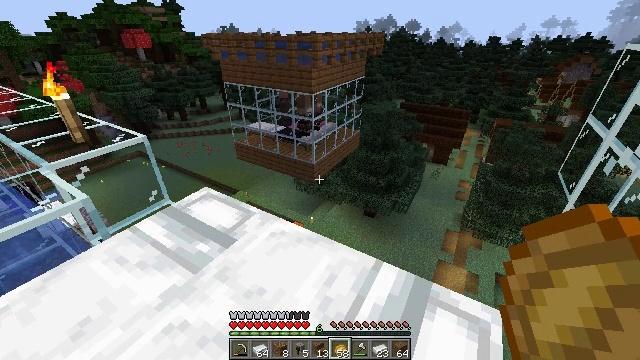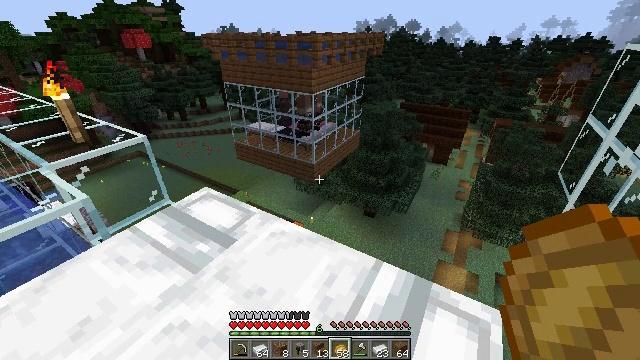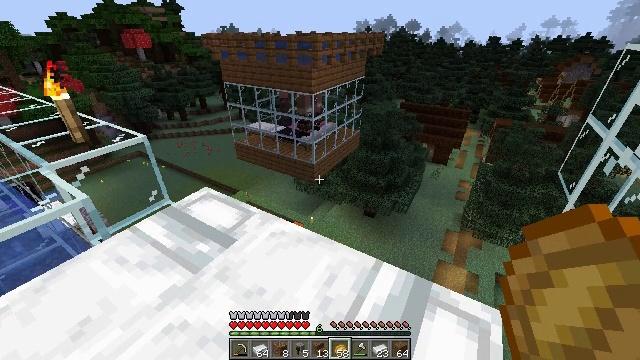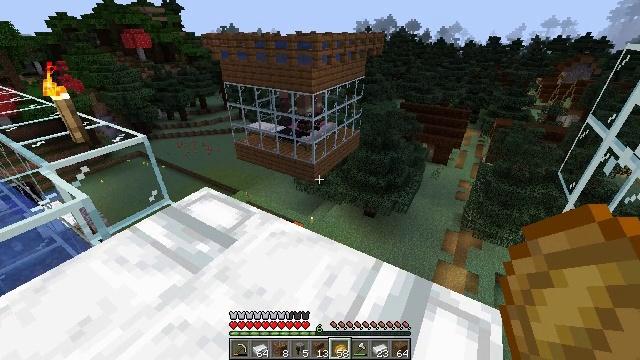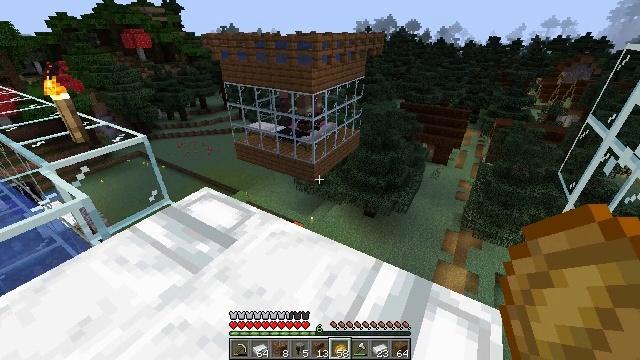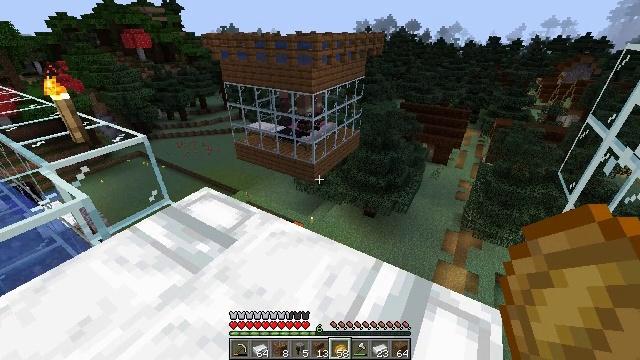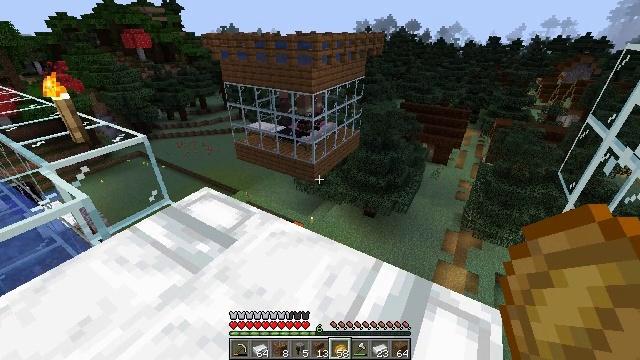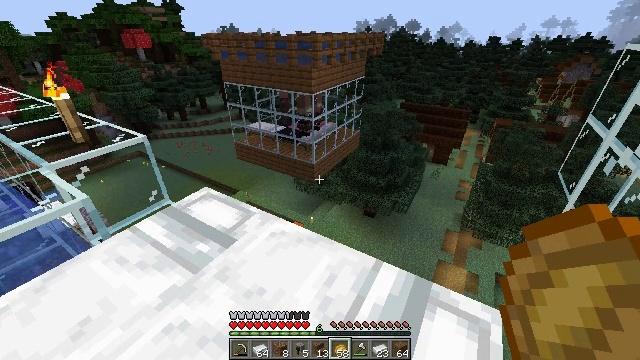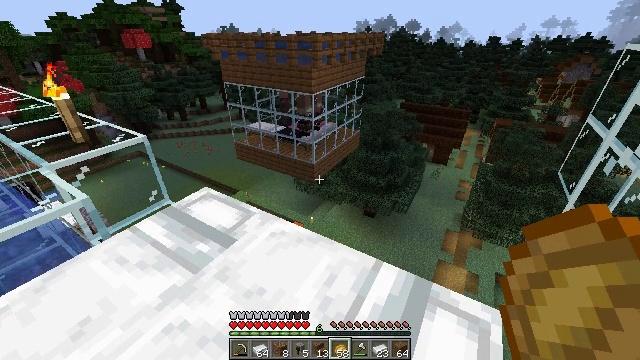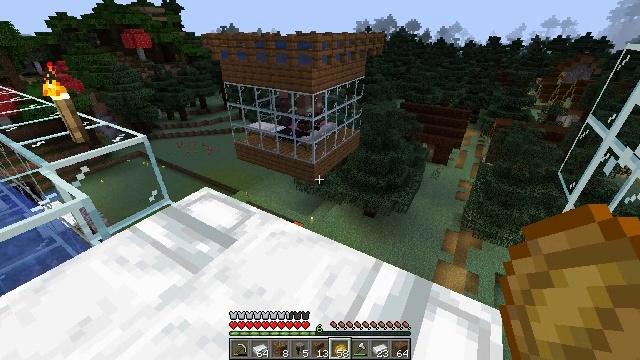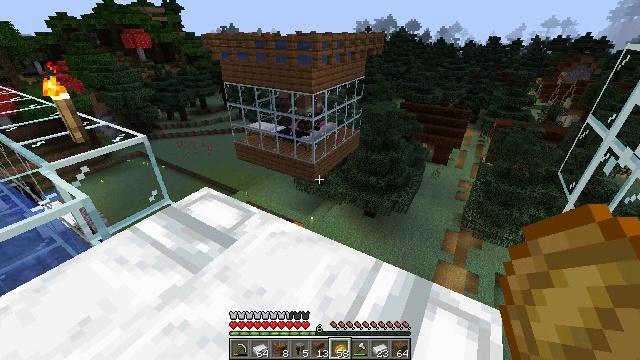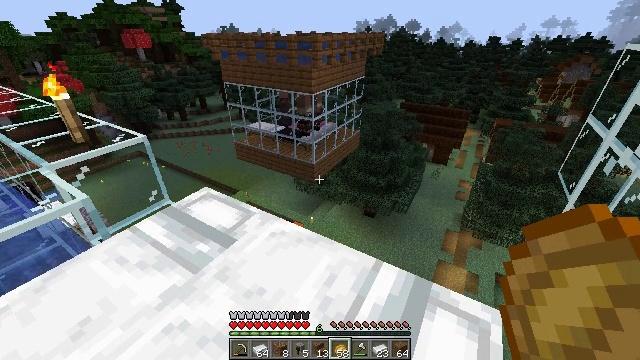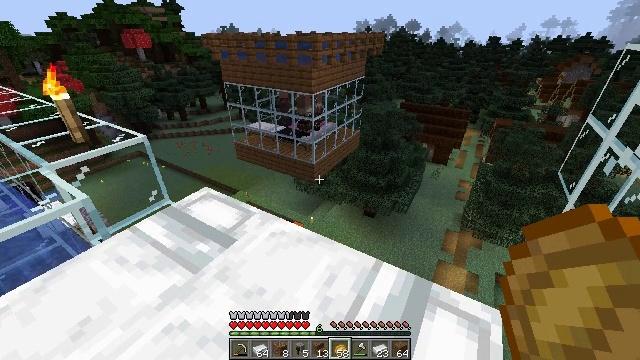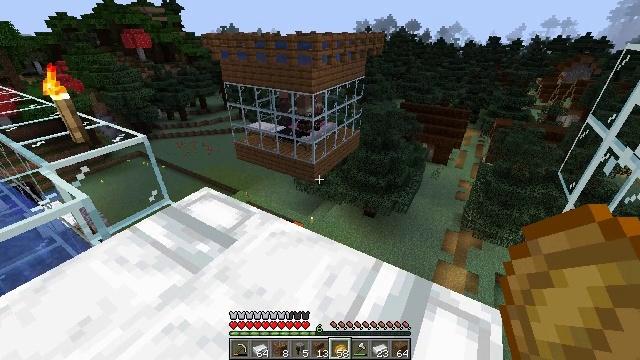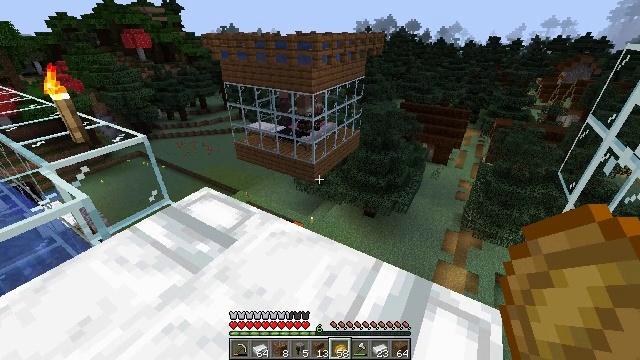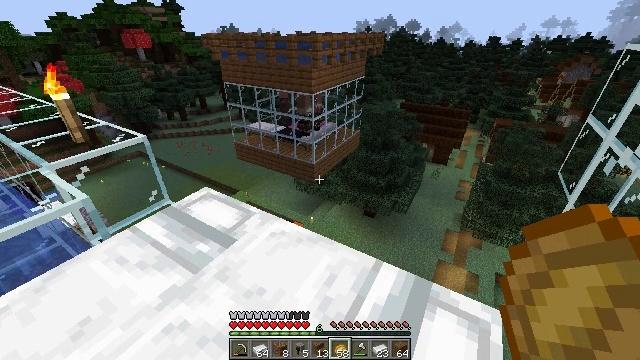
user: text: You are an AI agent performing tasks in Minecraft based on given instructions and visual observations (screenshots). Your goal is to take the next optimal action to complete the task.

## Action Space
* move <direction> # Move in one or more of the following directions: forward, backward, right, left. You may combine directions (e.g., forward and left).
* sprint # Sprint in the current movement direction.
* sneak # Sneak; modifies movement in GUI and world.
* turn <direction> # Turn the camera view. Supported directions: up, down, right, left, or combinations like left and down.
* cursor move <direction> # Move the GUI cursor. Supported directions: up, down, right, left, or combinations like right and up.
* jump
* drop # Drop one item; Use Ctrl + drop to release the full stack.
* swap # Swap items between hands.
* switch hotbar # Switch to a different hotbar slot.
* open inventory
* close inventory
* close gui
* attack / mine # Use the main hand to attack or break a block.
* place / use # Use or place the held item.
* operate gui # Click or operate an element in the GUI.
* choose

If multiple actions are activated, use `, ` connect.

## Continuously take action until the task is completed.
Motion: motion action
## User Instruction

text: Attack the smithing table to collect it.
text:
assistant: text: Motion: no_op
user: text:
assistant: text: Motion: no_op
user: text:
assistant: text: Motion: no_op
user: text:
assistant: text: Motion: no_op
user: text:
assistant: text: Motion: no_op
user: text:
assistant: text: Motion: no_op
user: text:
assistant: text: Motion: no_op
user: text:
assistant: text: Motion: no_op
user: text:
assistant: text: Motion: no_op
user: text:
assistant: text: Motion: no_op
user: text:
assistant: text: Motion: no_op
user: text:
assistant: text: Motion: no_op
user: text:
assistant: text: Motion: no_op
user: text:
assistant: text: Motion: no_op
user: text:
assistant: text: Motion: no_op
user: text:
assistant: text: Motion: no_op
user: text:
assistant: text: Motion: no_op
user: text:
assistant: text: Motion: no_op
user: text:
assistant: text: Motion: no_op
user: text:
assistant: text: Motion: no_op
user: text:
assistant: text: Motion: no_op
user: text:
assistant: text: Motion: no_op
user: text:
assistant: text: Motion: no_op
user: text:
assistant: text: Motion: no_op
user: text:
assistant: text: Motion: no_op
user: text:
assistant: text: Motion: no_op
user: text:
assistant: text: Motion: no_op
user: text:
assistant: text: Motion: no_op
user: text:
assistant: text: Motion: no_op
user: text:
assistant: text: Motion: no_op